Question: We have a application we are working on. The structure is as follows:
we have several trusted remote admin users which have the project source file and are working with the main server.
In the company we have several developers whose working on local server without internet for developing source files. They are not trusted to have the main codes except on local machine.
The company server has internet connection.
We recently install gitlab on main and local servers. Pull project from main server to local and give access to developers to edit source code. On the other hand the remote admins also working with main server and change the codes. After these changes syncing the local and remote was encountered following error :
> Mirror update for .... failed with the following message: The default branch (master) has diverged from its upstream counterpart and could not be updated automatically.
What is the best thing we can do to use this structure with source control system like GIT or GITLAB?

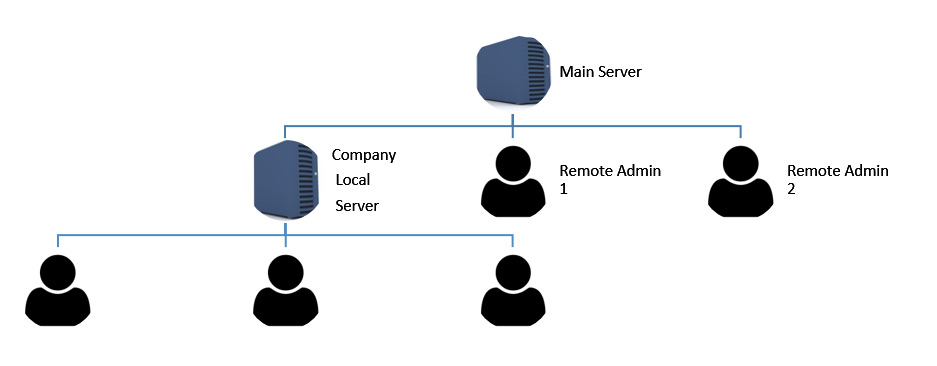
Answer: Local git server can't be a mirror of the main server. A mirror, by definition, should not diverge from the mirrored server.
In your case, you have two servers that needs to be sync'd manually (or eventually automatically - by scripting some git hooks).
Basically , every day (or when the trusted users have made changes) the local server should be sync'd from the main server with a 'git merge' or a 'git rebase'.
Every day - when devs stop to work - you should sync back the main server with the local server still with a 'git merge' or a 'git rebase'.